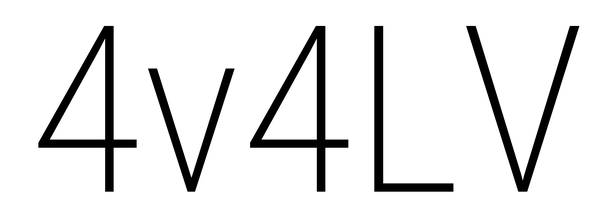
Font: Roboto_Condensed_ExtraLight